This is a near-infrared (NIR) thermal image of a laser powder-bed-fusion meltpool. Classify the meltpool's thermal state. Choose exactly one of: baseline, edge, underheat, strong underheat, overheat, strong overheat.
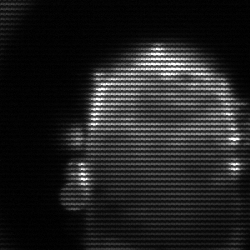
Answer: baseline